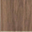
Piece: xx